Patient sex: M
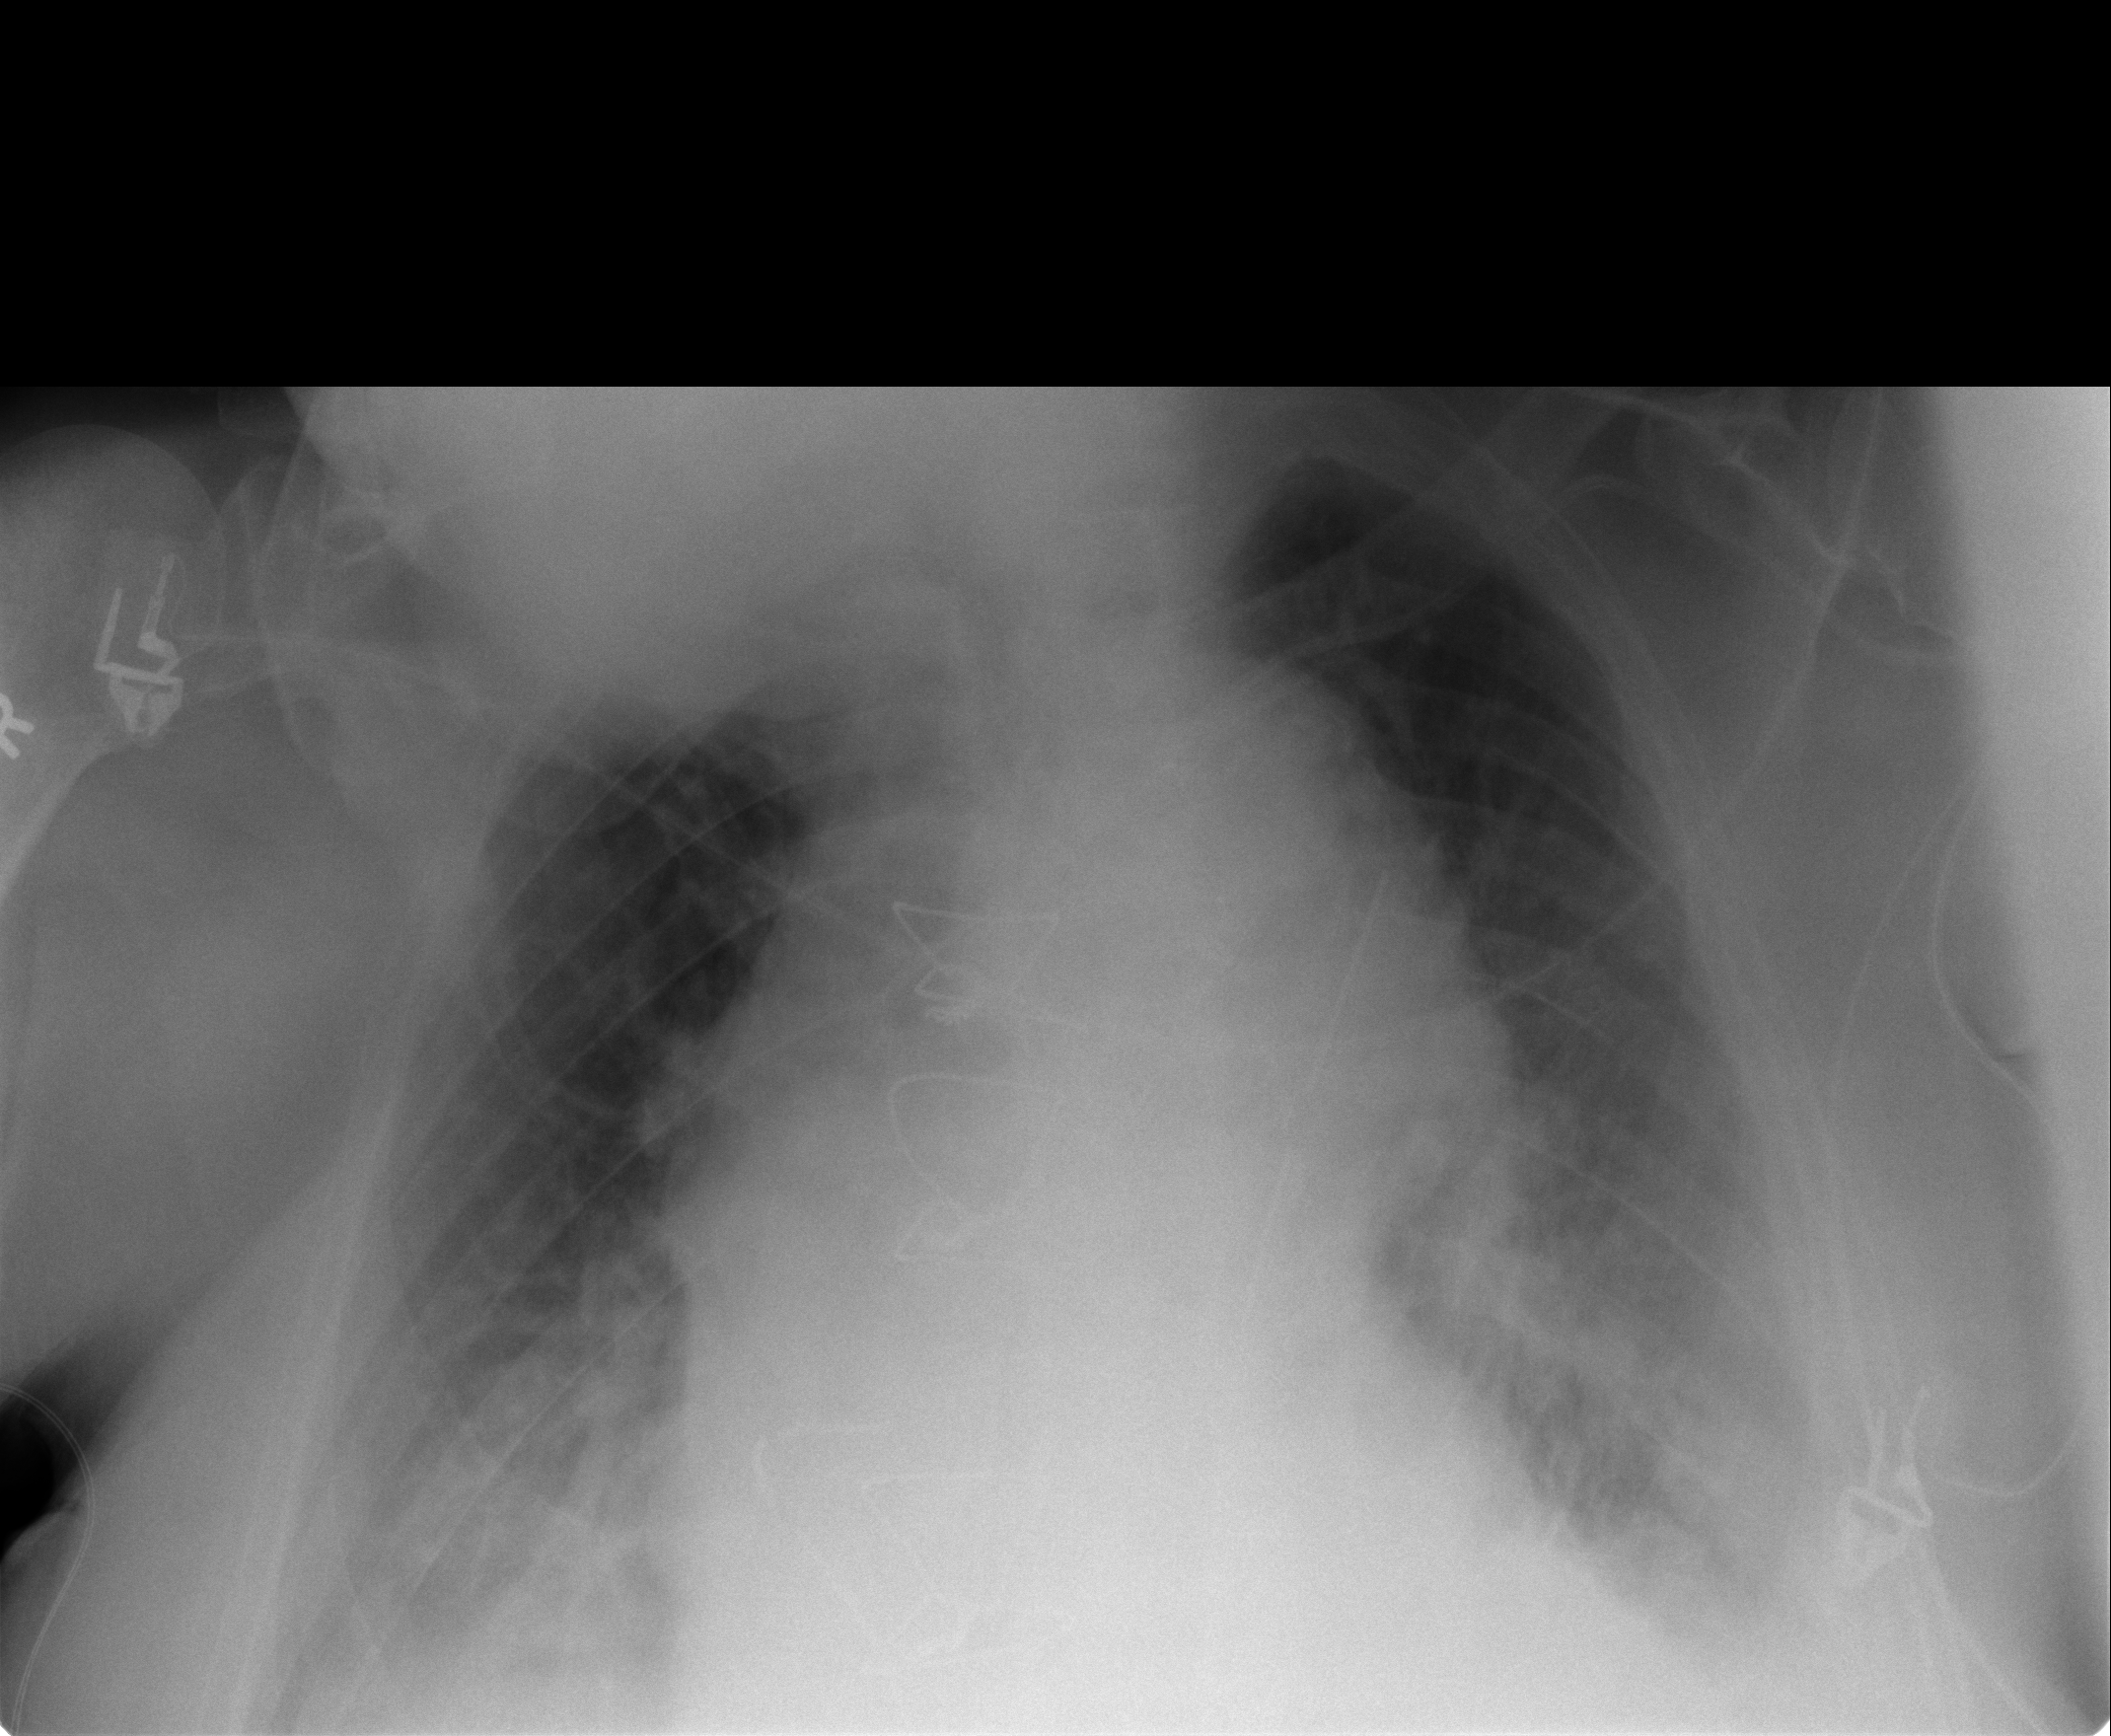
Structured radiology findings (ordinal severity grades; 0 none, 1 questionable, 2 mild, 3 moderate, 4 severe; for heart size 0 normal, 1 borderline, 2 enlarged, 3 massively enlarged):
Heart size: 2
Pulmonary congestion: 2
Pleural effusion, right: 1
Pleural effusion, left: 2
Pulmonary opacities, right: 0
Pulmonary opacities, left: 0
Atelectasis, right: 2
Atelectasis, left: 2